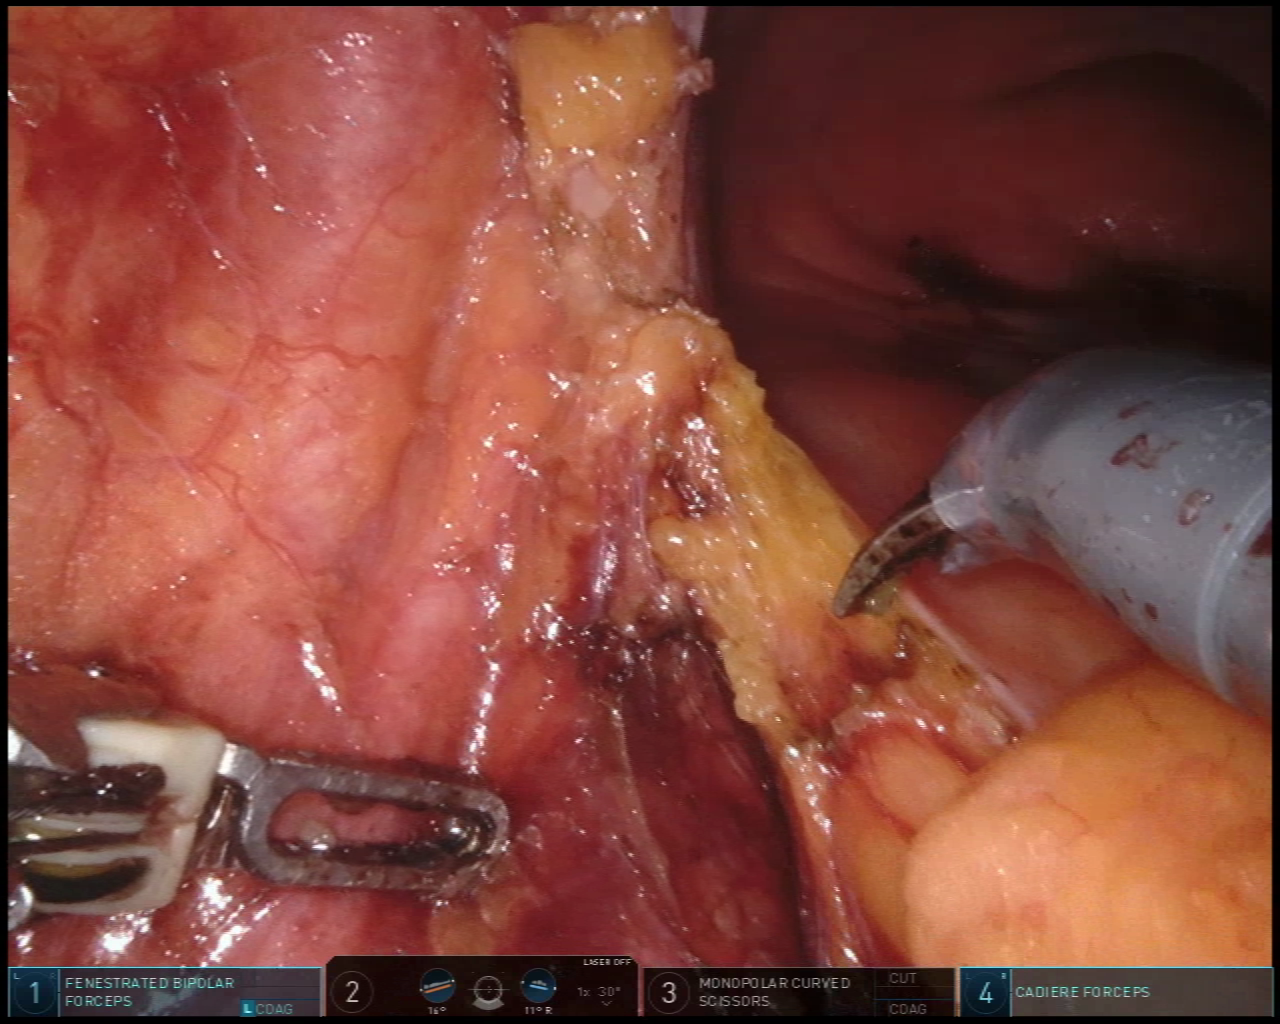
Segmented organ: ureter
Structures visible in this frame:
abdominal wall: yes
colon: no
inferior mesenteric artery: no
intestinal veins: no
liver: no
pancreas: no
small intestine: no
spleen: no
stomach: no
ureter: yes
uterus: no
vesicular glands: no